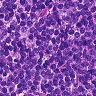
Metastatic tissue present: no